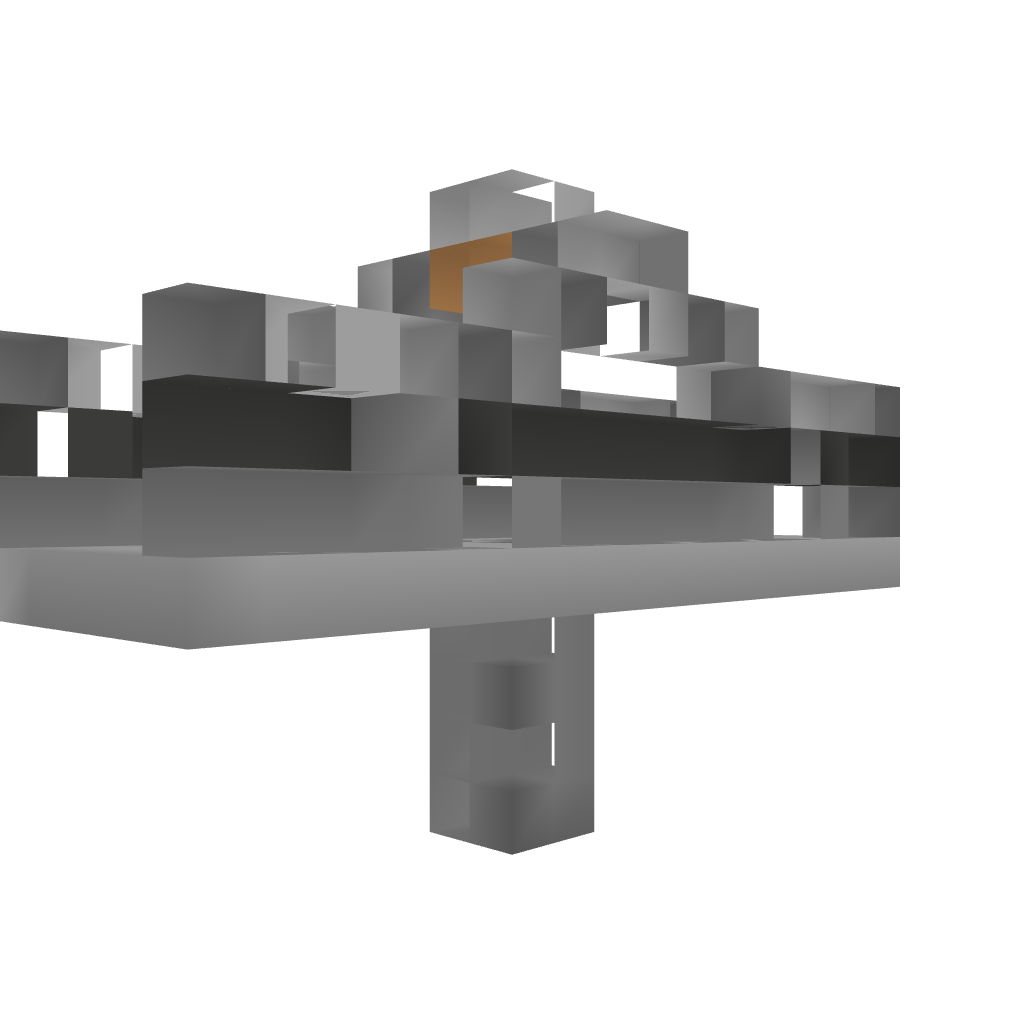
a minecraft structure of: Stone Bridge